Question: I am trying to extract features-compounds lying in different percentile (25th, 50th, 75th) from the density plot. Then save these features in the new 'data.frame'. I will then use these new features and map with the original 'data.frame'. Identification of these features would help in further analysis and in-depth exploration. I have provided example data and density/boxplot (screenshot below).
'''
dput(Delta)
structure(list('PC1-PC2' = c(0.0161933528045602, 0.766612235998576,
-0.237724873642335, -0.0733015604900428, 0.400545815637124, 0.414481719044214,
0.208303811501068, 0.392408339922047, 0.336514581021898, -0.320322998122561,
0.36615463065484, -0.263557666645363, 0.180272570114807, 0.255255831254277,
0.0138502697450574, 0.23798933387042, -0.296936870921566, 0.206190306805568,
0.141038353337885, 0.167942308239497, 0.147174778368622, -0.0111611567646942,
-0.141468109519736, 0.11179112137823, 0.114216799808335, 0.0185917572079534,
0.0147028493400293), Gene_Symbols = structure(c(15L, 13L, 21L,
9L, 2L, 7L, 1L, 19L, 14L, 5L, 17L, 24L, 18L, 8L, 27L, 20L, 12L,
26L, 4L, 23L, 3L, 6L, 16L, 22L, 11L, 25L, 10L), .Label = c("Feature_1_Compound_2",
"Feature_1_Compound_3", "Feature_10_Compound_1", "Feature_10_Compound_2",
"Feature_10_Compound_3", "Feature_2_Compound_2", "Feature_2_Compound_3",
"Feature_3_Compound_1", "Feature_3_Compound_2", "Feature_4_Compound_1",
"Feature_4_Compound_2", "Feature_4_Compound_3", "Feature_5_Compound_1",
"Feature_5_Compound_2", "Feature_5_Compound_3", "Feature_6_Compound_1",
"Feature_6_Compound_2", "Feature_6_Compound_3", "Feature_7_Compound_1",
"Feature_7_Compound_2", "Feature_7_Compound_3", "Feature_8_Compound_1",
"Feature_8_Compound_2", "Feature_8_Compound_3", "Feature_9_Compound_1",
"Feature_9_Compound_2", "Feature_9_Compound_3"), class = "factor")), row.names = c("Feature_5_Compound_3",
"Feature_5_Compound_1", "Feature_7_Compound_3", "Feature_3_Compound_2",
"Feature_1_Compound_3", "Feature_2_Compound_3", "Feature_1_Compound_2",
"Feature_7_Compound_1", "Feature_5_Compound_2", "Feature_10_Compound_3",
"Feature_6_Compound_2", "Feature_8_Compound_3", "Feature_6_Compound_3",
"Feature_3_Compound_1", "Feature_9_Compound_3", "Feature_7_Compound_2",
"Feature_4_Compound_3", "Feature_9_Compound_2", "Feature_10_Compound_2",
"Feature_8_Compound_2", "Feature_10_Compound_1", "Feature_2_Compound_2",
"Feature_6_Compound_1", "Feature_8_Compound_1", "Feature_4_Compound_2",
"Feature_9_Compound_1", "Feature_4_Compound_1"), class = "data.frame")
#> PC1-PC2 Gene_Symbols
#> Feature_5_Compound_3 0.<PHONE> Feature_5_Compound_3
#> Feature_5_Compound_1 0.76661224 Feature_5_Compound_1
#> Feature_7_Compound_3 -0.23772487 Feature_7_Compound_3
#> Feature_3_Compound_2 -0.<PHONE> Feature_3_Compound_2
#> Feature_1_Compound_3 0.40054582 Feature_1_Compound_3
#> Feature_2_Compound_3 0.41448172 Feature_2_Compound_3
#> Feature_1_Compound_2 0.20830381 Feature_1_Compound_2
#> Feature_7_Compound_1 0.39240834 Feature_7_Compound_1
#> Feature_5_Compound_2 0.33651458 Feature_5_Compound_2
#> Feature_10_Compound_3 -0.32032300 Feature_10_Compound_3
#> Feature_6_Compound_2 0.36615463 Feature_6_Compound_2
#> Feature_8_Compound_3 -0.26355767 Feature_8_Compound_3
#> Feature_6_Compound_3 0.<PHONE> Feature_6_Compound_3
#> Feature_3_Compound_1 0.25525583 Feature_3_Compound_1
#> Feature_9_Compound_3 0.<PHONE> Feature_9_Compound_3
#> Feature_7_Compound_2 0.23798933 Feature_7_Compound_2
#> Feature_4_Compound_3 -0.29693687 Feature_4_Compound_3
#> Feature_9_Compound_2 0.20619031 Feature_9_Compound_2
#> Feature_10_Compound_2 0.<PHONE> Feature_10_Compound_2
#> Feature_8_Compound_2 0.<PHONE> Feature_8_Compound_2
#> Feature_10_Compound_1 0.<PHONE> Feature_10_Compound_1
#> Feature_2_Compound_2 -0.<PHONE> Feature_2_Compound_2
#> Feature_6_Compound_1 -0.<PHONE> Feature_6_Compound_1
#> Feature_8_Compound_1 0.<PHONE> Feature_8_Compound_1
#> Feature_4_Compound_2 0.<PHONE> Feature_4_Compound_2
#> Feature_9_Compound_1 0.<PHONE> Feature_9_Compound_1
#> Feature_4_Compound_1 0.<PHONE> Feature_4_Compound_1
# Density distribution
plt2 <- ggdensity(Delta, x = "PC1-PC2", y = "..count..",
xlab = "Delta (PC1-PC2)",
ylab = "Number of genes",
fill = "lightgray", color = "black",
label = "Gene_Symbols", repel = TRUE,
font.label = list(color= "PC1-PC2"),
xticks.by = 20, # Break x ticks by 20
gradient.cols = c("blue", "red"),
legend = c(0.7, 0.6),
legend.title = "" # Hide legend title
)
#
library(dplyr)
library(ggplot2)
plt1 <- Delta %>% select('PC1-PC2') %>%
ggplot(aes(x="", y = 'PC1-PC2')) +
geom_boxplot(fill = "lightblue", color = "black") +
coord_flip() +
theme_classic() +
xlab("") +
theme(axis.text.y=element_blank(),
axis.ticks.y=element_blank())
# install.packages("egg", dependencies = TRUE)
egg::ggarrange(plt2, plt1, heights = 2:1)
'''

Thank You,
Toufiq
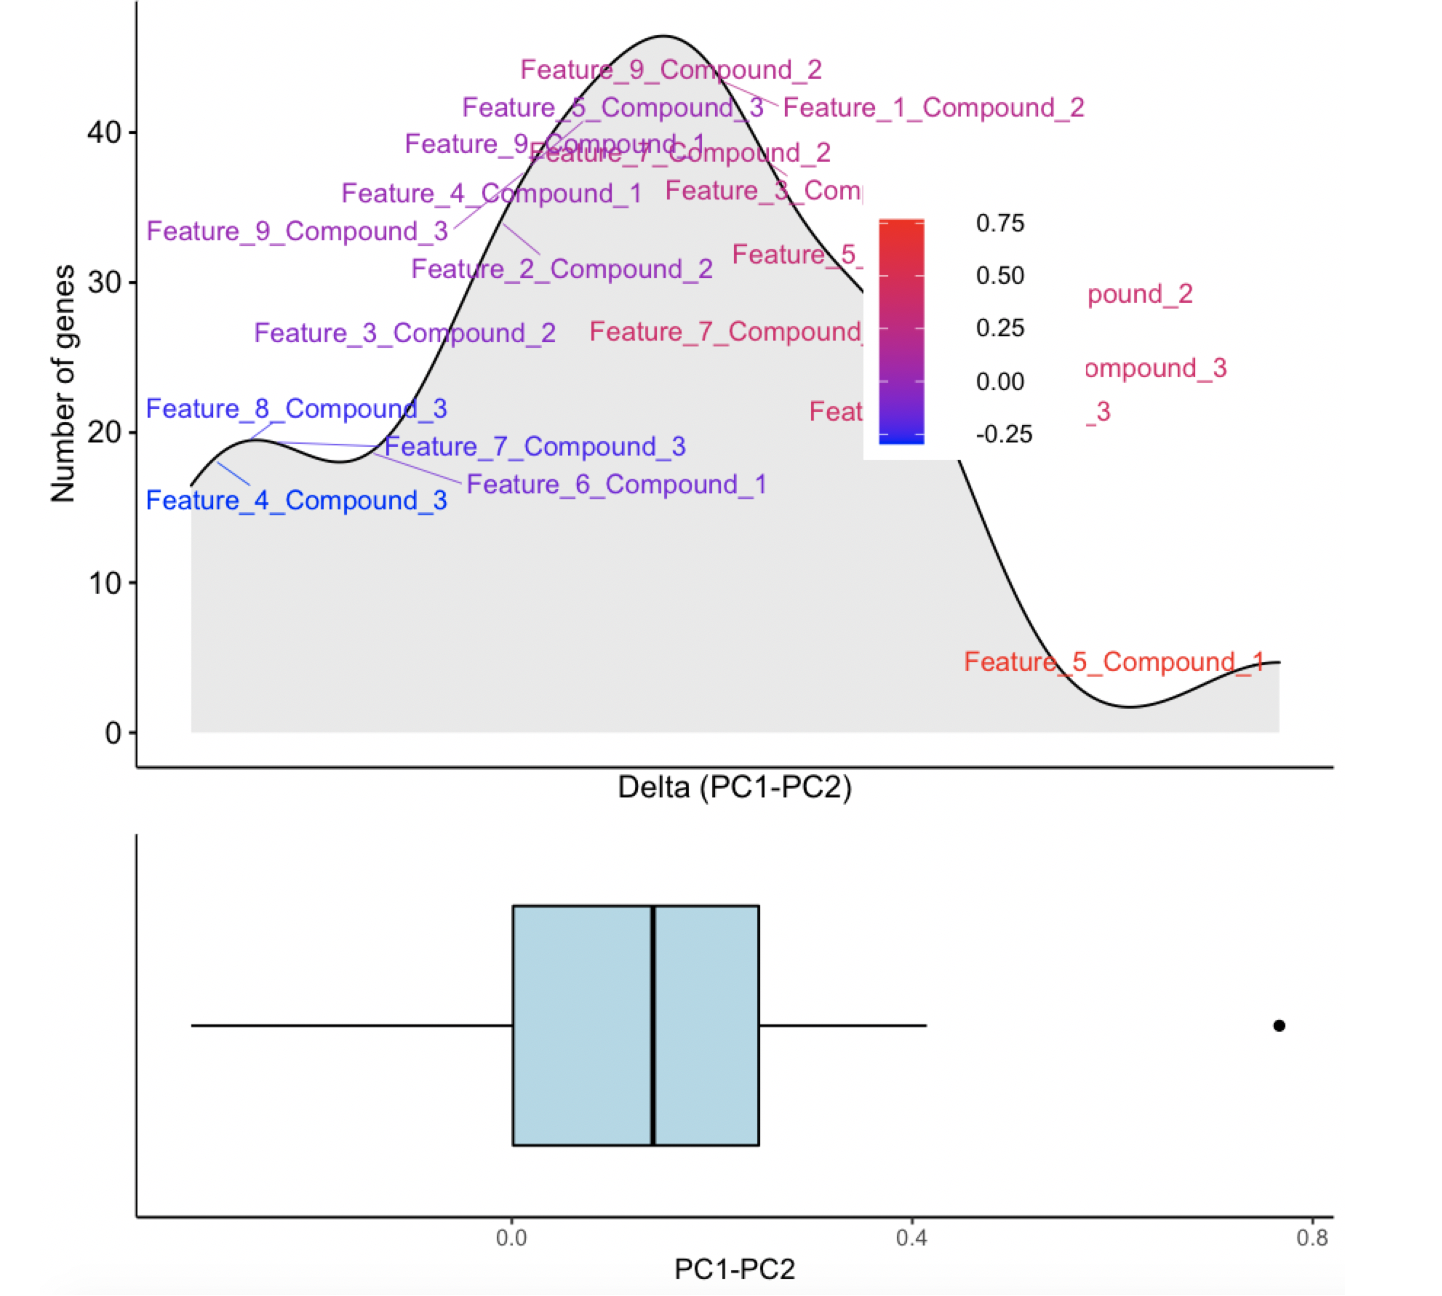
Answer: Extract feature between 25th and 75th percentile of PC1-PC2:
'''
Delta %>% filter('PC1-PC2' >= quantile(Delta$'PC1-PC2', .25) &
'PC1-PC2' <= quantile(Delta$'PC1-PC2', .75) )
PC1-PC2 Gene_Symbols
Feature_5_Compound_3 0.<PHONE> Feature_5_Compound_3
Feature_1_Compound_2 0.20830381 Feature_1_Compound_2
Feature_6_Compound_3 0.<PHONE> Feature_6_Compound_3
Feature_9_Compound_3 0.<PHONE> Feature_9_Compound_3
Feature_7_Compound_2 0.23798933 Feature_7_Compound_2
Feature_9_Compound_2 0.20619031 Feature_9_Compound_2
Feature_10_Compound_2 0.<PHONE> Feature_10_Compound_2
Feature_8_Compound_2 0.<PHONE> Feature_8_Compound_2
Feature_10_Compound_1 0.<PHONE> Feature_10_Compound_1
Feature_8_Compound_1 0.<PHONE> Feature_8_Compound_1
Feature_4_Compound_2 0.<PHONE> Feature_4_Compound_2
Feature_9_Compound_1 0.<PHONE> Feature_9_Compound_1
Feature_4_Compound_1 0.<PHONE> Feature_4_Compound_1
'''